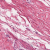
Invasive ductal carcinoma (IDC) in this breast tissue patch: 0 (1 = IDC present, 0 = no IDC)